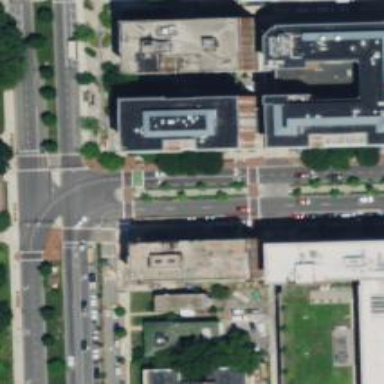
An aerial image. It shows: Footway that serves as traffic island.